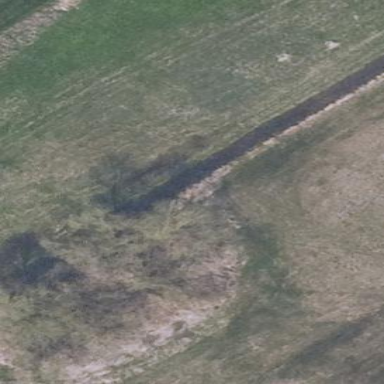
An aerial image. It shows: Patch of scrub vegetation.